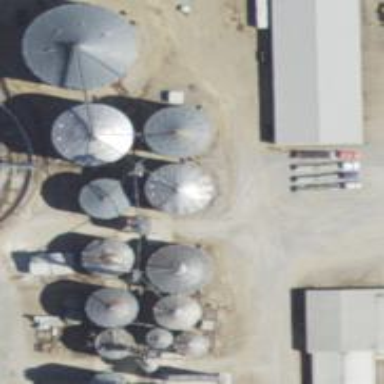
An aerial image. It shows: Silo.